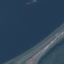
Land use / land cover: Highway